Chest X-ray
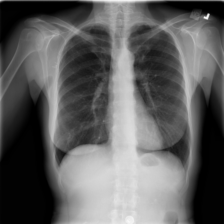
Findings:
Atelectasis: negative
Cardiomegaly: negative
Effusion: negative
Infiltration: positive
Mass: negative
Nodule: negative
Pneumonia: negative
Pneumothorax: negative
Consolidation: negative
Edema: negative
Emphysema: negative
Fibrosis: negative
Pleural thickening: negative
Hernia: negative